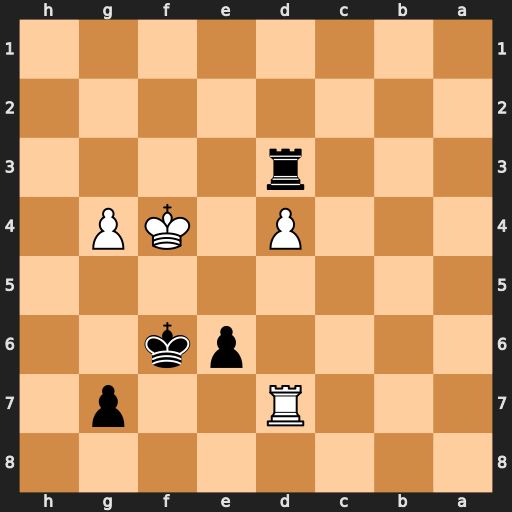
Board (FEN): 8/3R2p1/4pk2/8/3P1KP1/3r4/8/8
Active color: b
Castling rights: -
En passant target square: -
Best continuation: Rxd4+ Rxd4 e5+ Kf3 exd4